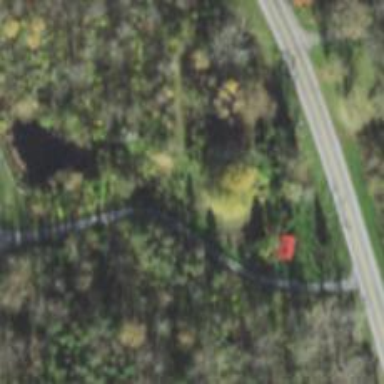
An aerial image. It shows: Driveway leading to service road.